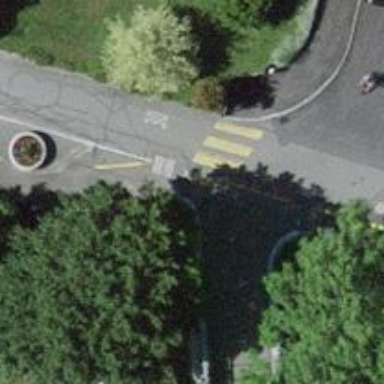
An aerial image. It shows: Uncontrolled road crossing with markings.